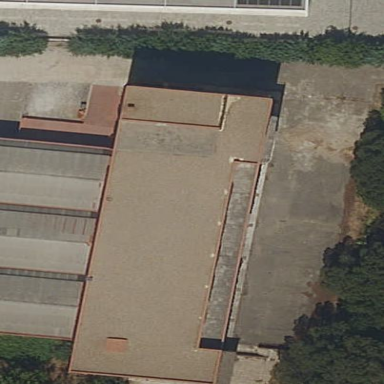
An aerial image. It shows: Industrial building.